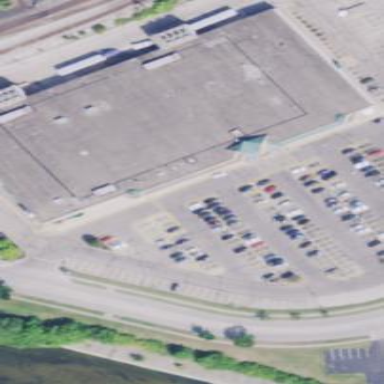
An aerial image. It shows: Retail building housing supermarket.